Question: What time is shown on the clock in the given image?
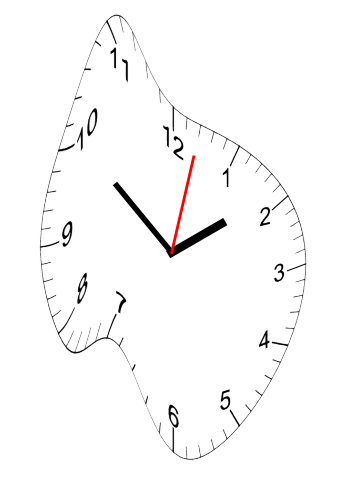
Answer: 01:51:02